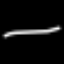
Label: line